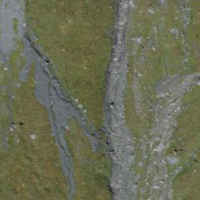
EUNIS habitat code: 26
Species observed at this site:
Aster alpinus